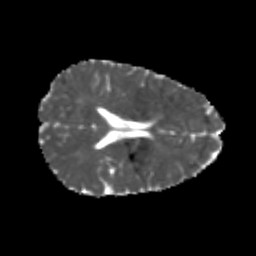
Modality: MD
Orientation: axial
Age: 25
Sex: female
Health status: healthy
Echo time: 0.074 s